Question: I am intentionally making error i.e. using one of the coulmn's name wrong to learn how to handle the error with ajax call with codeigniter.
### Last Comment in controller function at the end is my question/problem
is following. I am using <URL>. It shows me all response from controller perfectly but problem is only
### I am unable to get response from model in controller while using ajax call that is little weird
'''
$('#myForm').ajaxForm
({
success: function(responseText)
{
if(responseText != "1")
$('#feedback').html(responseText);
}
});
'''
Following is snapshot of exact error which i can see in console but unable to get in controller and hence in view. It describes complete error i.e unknown column in given query, but i captured only upper portion.

My is below
'''
public function updateItem($id, $data, $tbl)
{
$this->db->where('id', $id);
$r = $this->db->update($tbl, $data);
if($r)
return $r;
else
{
$r = $this->db->_error_message();
return $r;
}
}
'''
My code
'''
public function upadteme()
{
$r = $this->ajax_model->updateItem($uid, $data, 'users');
echo $r." -- "; // Unable to get this echo working
//when using ajaxcall (calling controller through ajax) otherwise fine
}
'''
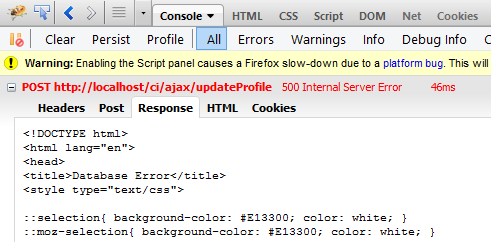
Answer: It looks like the class will not populate '_error_message' if 'db_debug' is on which it appears to be by default.
In 'config/database.php', set
'''
$db['default']['db_debug'] = FALSE;
'''
and try again.